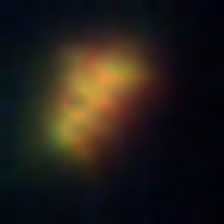
Taxon: NanoPlankton
Group: Other